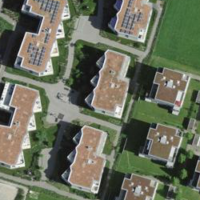
EUNIS habitat code: 54
Species observed at this site:
Plantago lanceolata